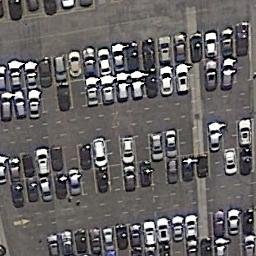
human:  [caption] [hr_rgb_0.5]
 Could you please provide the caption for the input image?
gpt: The parking lot is full of cars .

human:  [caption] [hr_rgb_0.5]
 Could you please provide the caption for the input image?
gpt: There are many different colors and styles of cars in the parking lot .

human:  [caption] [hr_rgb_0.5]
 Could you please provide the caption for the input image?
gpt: The parking lot has some cars arranged neatly in lines .

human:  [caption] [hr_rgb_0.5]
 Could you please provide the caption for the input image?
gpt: There is a white building by the parking lot .

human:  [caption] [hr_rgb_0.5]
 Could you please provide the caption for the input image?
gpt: There are many black cars and white cars on the parking lot .